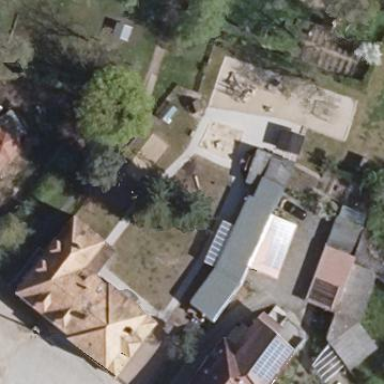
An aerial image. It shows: Kindergarten.